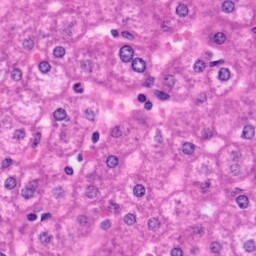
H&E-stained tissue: Liver